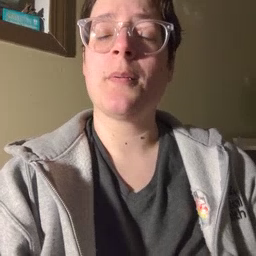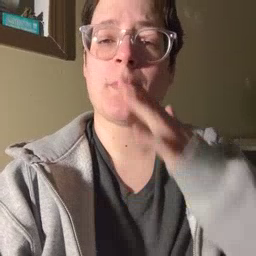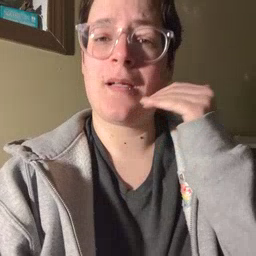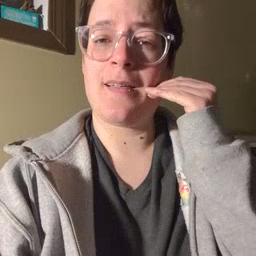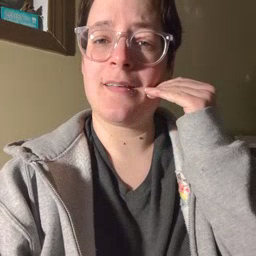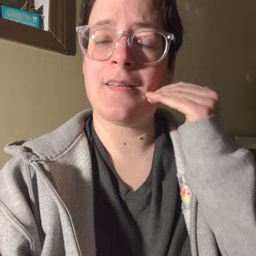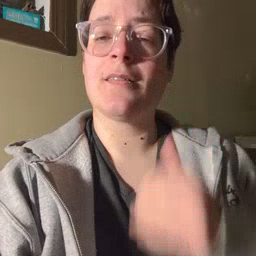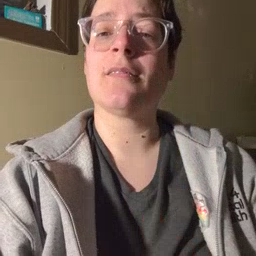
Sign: smile